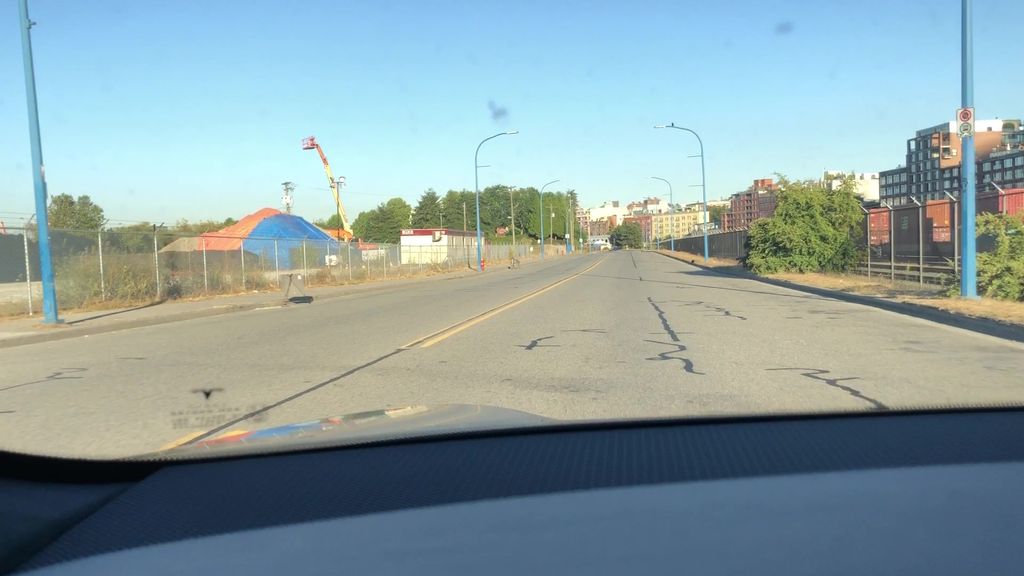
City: vancouver